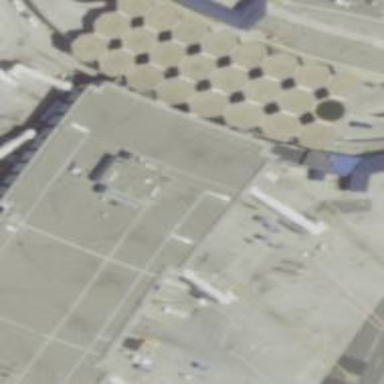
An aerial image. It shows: Airport gate.